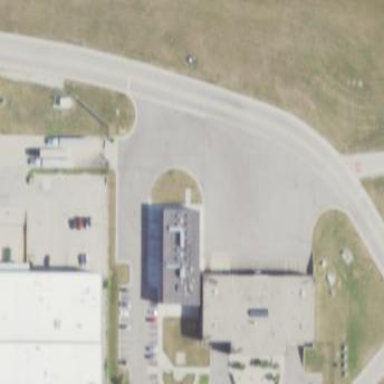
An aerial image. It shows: Fire station building serving as amenity.